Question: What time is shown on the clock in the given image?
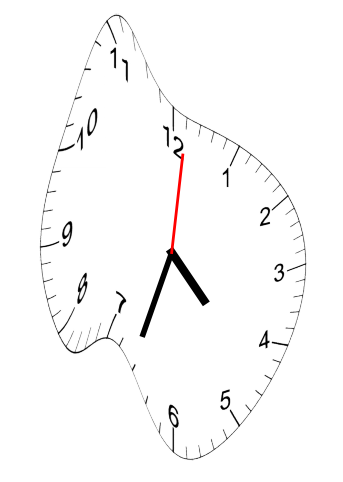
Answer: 04:33:01